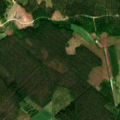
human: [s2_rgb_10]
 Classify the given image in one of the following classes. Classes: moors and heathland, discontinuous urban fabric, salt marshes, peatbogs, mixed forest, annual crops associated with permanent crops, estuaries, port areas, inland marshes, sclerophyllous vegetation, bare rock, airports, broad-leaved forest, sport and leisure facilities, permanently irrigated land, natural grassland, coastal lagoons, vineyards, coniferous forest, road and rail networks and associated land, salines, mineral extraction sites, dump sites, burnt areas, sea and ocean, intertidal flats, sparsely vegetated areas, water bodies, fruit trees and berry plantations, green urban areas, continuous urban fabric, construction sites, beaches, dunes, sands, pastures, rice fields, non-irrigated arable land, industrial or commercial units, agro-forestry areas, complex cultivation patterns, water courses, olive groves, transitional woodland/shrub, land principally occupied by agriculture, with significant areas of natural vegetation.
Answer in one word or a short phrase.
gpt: land principally occupied by agriculture, with significant areas of natural vegetation, coniferous forest, mixed forest, transitional woodland/shrub